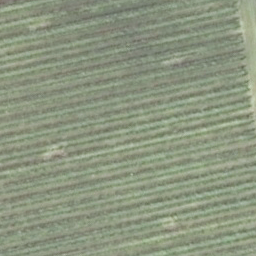
Label: agricultural